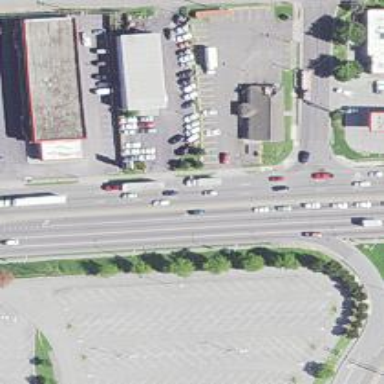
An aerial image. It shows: Asphalt road designated as trunk highway.